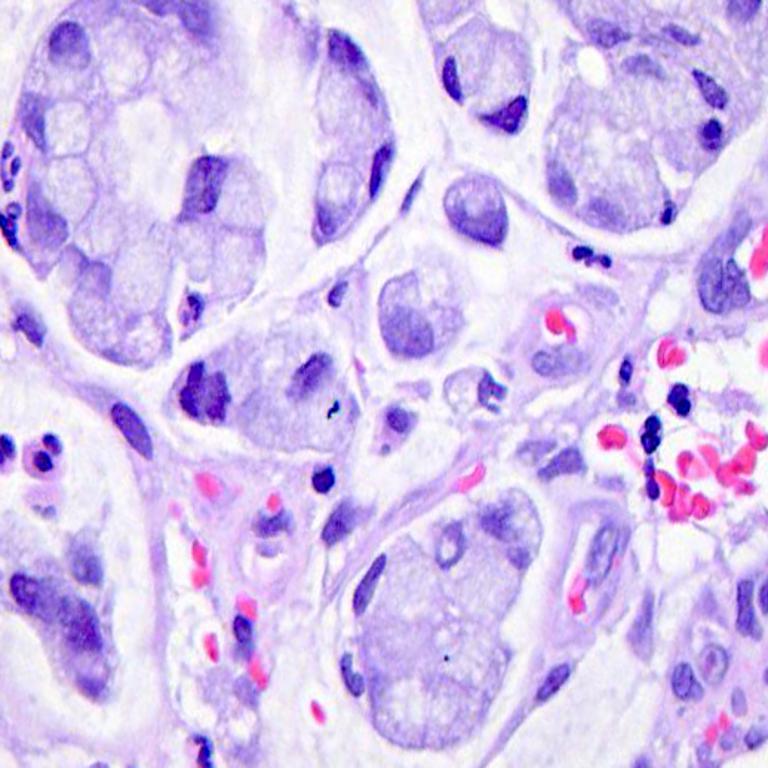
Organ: colon
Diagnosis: adenocarcinomas